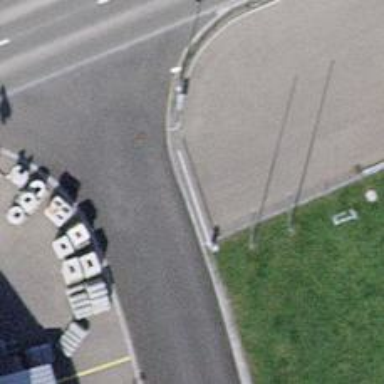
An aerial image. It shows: Lift gate barrier.